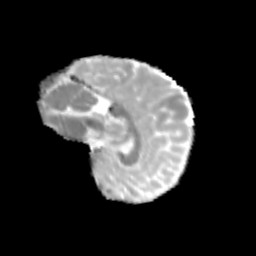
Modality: MD
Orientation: sagittal
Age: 10
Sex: female
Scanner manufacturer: siemens
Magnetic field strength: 3 T
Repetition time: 3.8 s
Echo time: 0.07 s